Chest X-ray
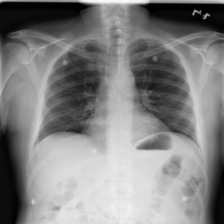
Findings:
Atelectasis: negative
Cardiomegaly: negative
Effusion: negative
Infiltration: negative
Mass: negative
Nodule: negative
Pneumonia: negative
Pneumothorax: negative
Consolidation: negative
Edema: negative
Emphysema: negative
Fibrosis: negative
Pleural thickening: negative
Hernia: negative